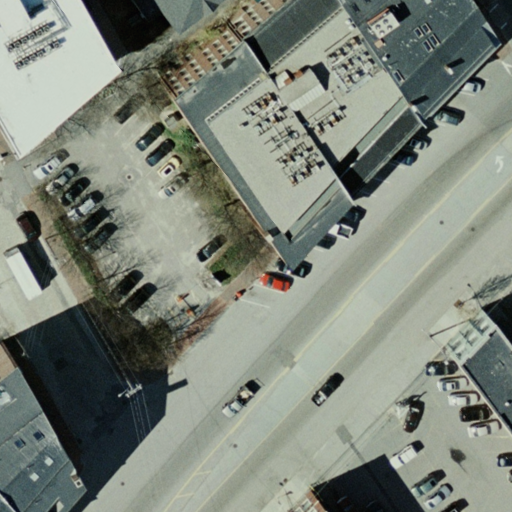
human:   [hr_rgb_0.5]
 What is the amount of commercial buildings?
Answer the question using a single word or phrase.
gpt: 1

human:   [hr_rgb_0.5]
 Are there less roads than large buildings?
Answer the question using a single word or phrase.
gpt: no

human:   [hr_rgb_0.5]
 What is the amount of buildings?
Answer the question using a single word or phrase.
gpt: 6

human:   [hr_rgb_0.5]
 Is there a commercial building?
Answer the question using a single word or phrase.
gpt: yes

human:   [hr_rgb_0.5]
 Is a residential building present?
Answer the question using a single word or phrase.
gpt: yes

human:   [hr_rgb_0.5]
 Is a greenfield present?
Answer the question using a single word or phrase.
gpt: no

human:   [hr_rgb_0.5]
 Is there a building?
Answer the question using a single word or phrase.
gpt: yes

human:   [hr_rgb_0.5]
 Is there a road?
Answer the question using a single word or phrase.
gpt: yes

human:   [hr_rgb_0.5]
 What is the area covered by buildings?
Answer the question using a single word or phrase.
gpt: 6009m2

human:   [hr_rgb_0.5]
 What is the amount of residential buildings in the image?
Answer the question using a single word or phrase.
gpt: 5

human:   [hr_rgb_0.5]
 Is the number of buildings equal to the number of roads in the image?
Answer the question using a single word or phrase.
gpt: no

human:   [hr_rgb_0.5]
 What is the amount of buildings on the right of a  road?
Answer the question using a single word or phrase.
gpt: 3

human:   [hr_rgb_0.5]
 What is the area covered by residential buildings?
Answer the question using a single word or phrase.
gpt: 4213m2

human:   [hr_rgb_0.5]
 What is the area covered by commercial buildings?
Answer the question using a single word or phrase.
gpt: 1795m2

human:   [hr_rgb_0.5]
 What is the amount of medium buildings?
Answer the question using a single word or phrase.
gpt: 2

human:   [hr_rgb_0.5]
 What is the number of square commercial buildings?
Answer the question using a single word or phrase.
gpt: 0

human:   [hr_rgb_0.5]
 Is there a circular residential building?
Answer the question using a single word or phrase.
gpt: no

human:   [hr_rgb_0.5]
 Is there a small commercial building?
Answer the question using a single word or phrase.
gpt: no

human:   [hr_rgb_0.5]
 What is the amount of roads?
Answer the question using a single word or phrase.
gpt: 3

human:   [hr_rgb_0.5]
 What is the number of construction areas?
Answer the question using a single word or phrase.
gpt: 0

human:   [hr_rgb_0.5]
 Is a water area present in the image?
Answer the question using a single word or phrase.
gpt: no

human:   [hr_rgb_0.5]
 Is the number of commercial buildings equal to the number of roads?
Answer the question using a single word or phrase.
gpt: no

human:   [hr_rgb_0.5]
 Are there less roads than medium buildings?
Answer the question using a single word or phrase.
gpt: no

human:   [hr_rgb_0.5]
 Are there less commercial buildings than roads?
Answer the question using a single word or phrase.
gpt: yes

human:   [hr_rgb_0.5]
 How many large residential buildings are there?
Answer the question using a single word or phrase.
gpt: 2

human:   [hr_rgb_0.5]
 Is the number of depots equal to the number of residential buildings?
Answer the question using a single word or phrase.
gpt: no

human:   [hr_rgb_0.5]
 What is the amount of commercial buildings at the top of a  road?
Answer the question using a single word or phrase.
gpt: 1

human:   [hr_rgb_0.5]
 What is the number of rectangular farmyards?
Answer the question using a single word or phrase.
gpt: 0

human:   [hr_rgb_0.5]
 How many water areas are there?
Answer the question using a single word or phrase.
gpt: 0

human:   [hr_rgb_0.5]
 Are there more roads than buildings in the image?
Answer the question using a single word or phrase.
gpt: no

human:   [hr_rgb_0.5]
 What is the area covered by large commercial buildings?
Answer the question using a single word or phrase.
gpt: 1795m2

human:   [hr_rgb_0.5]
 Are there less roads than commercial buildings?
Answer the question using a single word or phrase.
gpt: no

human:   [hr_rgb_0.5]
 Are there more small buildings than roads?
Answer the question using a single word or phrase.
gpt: no

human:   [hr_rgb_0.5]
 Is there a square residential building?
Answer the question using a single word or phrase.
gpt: no

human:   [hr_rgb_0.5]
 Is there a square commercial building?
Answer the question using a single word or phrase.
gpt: no

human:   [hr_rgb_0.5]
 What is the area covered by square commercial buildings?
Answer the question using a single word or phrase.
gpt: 0m2

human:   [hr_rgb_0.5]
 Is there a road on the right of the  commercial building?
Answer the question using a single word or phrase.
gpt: yes

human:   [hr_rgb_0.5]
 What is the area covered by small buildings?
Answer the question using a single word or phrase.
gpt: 6m2

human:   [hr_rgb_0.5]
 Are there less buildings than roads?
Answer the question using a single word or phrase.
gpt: no

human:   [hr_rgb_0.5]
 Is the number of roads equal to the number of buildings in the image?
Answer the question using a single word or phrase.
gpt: no

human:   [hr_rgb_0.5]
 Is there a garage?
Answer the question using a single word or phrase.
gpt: no

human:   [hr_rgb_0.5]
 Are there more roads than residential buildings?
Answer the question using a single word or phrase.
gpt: no

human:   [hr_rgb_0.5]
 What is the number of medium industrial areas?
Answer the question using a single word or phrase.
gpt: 0

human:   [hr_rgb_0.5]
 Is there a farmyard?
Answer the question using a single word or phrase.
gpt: no

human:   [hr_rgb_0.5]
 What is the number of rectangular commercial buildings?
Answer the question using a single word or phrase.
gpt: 1

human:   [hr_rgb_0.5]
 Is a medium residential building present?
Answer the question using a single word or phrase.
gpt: yes

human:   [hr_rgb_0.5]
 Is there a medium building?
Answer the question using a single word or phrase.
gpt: yes

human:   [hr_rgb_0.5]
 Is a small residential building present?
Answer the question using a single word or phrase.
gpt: yes

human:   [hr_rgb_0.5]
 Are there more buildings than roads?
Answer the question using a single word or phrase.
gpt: yes

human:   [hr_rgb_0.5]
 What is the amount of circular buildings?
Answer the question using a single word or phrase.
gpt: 0

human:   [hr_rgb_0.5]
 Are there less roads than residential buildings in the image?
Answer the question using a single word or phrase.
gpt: yes

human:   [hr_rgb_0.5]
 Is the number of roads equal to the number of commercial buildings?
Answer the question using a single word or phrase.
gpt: no

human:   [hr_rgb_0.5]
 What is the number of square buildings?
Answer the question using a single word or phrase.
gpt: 0

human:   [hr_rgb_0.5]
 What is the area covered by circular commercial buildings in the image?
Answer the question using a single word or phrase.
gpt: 0m2

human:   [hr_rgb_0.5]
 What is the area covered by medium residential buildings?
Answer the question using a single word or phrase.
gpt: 314m2

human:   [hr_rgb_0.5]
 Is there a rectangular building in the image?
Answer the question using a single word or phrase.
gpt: yes

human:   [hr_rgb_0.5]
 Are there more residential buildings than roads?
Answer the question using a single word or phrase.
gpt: yes

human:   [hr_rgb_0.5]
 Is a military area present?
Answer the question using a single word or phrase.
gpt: no

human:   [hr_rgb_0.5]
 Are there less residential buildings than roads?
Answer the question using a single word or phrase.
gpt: no

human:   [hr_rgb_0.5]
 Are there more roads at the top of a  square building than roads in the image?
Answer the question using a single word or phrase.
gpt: no

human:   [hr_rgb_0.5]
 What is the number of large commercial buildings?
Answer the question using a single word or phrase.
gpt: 1

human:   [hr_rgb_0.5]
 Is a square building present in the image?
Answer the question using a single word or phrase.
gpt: no

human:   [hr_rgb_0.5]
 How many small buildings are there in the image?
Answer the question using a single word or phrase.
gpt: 1

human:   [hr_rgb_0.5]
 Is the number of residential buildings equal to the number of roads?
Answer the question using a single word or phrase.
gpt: no